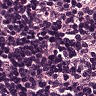
Metastatic tissue present: no